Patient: sex F, age 43
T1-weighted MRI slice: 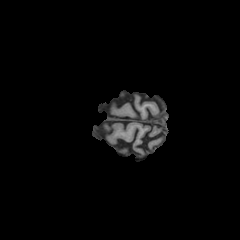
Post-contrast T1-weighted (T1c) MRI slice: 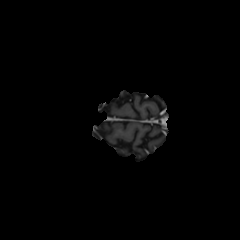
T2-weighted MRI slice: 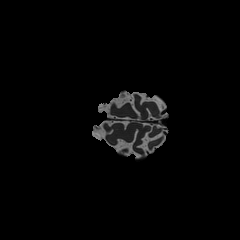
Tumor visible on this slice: no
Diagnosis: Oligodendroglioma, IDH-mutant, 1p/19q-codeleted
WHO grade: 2